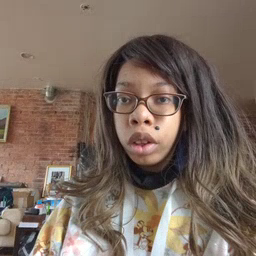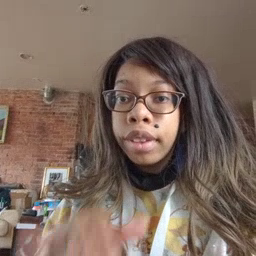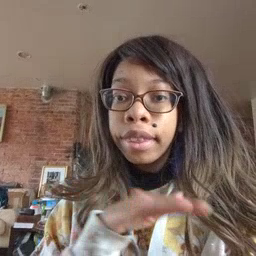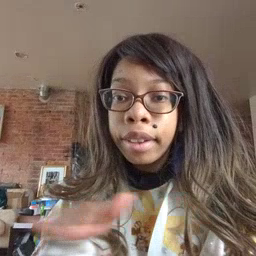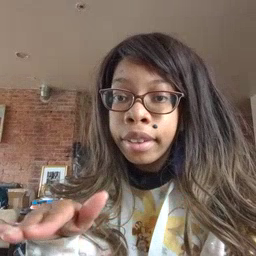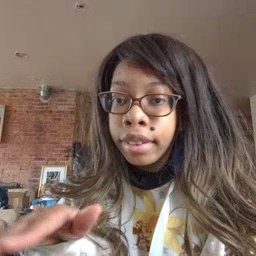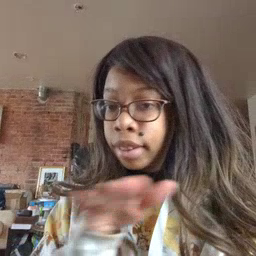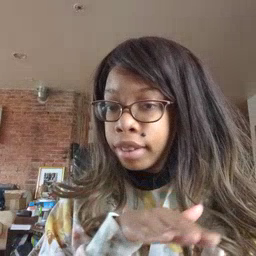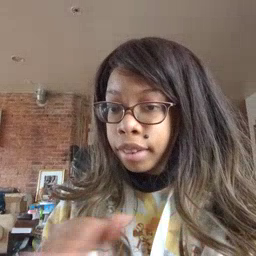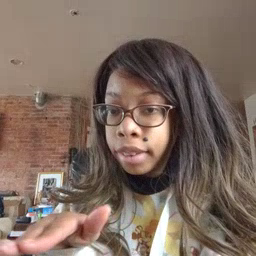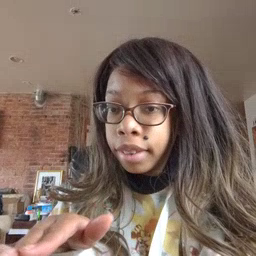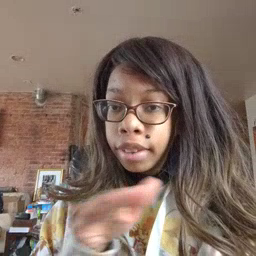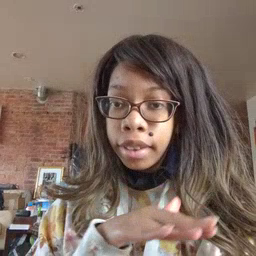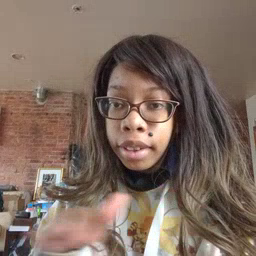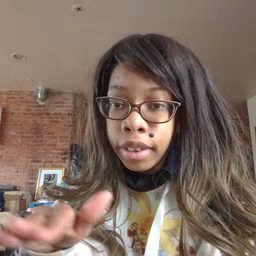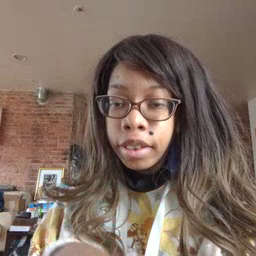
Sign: clean